Question: My MongoDB database connections seem to always expand until they're dropped when the app is restarted (each crash in connections is an app restart). Below on the graph this can be seen. I'm using NodeJS/Express to manage MongoDB as a user database. Why does this occur? <URL> it's mentioned that Nodejs mongodb connections shouldn't be closed manually.
Tried closing statistical page running concurrent connections, checked code for errors relating to user sessions.

No connections are opened, except for one at the top of the server.js file:
'''
mongoose.connect(DBURI, {
useNewUrlParser: true,
useUnifiedTopology: true
});
'''
And one preforming a leaderboard function:
'''
async function getRanking (callback) {
await mongoClient.connect(uri, function(err, db) {
if (err) throw err;
var dbo = db.db("cluster0");
//Sort the result by name:
var sort = { lastValue: -1 };
dbo.collection("users").find().sort(sort).toArray(function(err, result) {
if (err) {
console.log("Error ranking: " + err);
throw err;
} else {
if (result.length >= 10) {
for (let t = 0; t < 10; t++) {
resultArr += ('|' + result[t].styledUsername.toString() + "!" + result[t].lastValue);
}
} else {
for (let y = 0; y < result.length; y++) {
resultArr += ('|' + result[y].styledUsername.toString() + "!" + result[y].lastValue);
}
}
callback(complete(resultArr));
}
});
});
}
'''
However, at other places in the code queries similar to the one below are used:
'''
User.findById(id, function(err, user) {
done(err, user);
});
'''
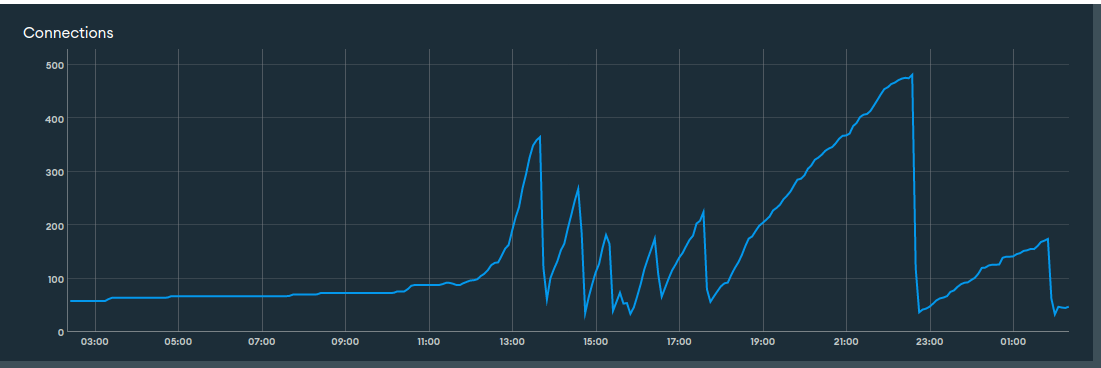
Answer: You should not create new connection at every call getRanking.
Keep a fixed length pool of connections for use around all your application. Or your should close the connection after each call getRanking method. Read more attentively topic at the link you've give <URL>.
Also async await at your code do nothing if you are using callbacks.
You can use something like this.
'''
async function getRanking() {
let result = '';
const client = new MongoClient(uri);
try {
await client.connect(uri);
const sort = {
lastValue: -1
};
result = (await client.db("cluster0").collection("users")
.find()
.sort(sort)
.limit(10)
.toArray()).reduce((res, item) => {
return res += '|' + item.styledUsername.toString() + "!" + item.lastValue;
}, '');
} catch(e) {
console.error(e);
} finally {
await client.close();
}
return result;
}
'''
<URL>